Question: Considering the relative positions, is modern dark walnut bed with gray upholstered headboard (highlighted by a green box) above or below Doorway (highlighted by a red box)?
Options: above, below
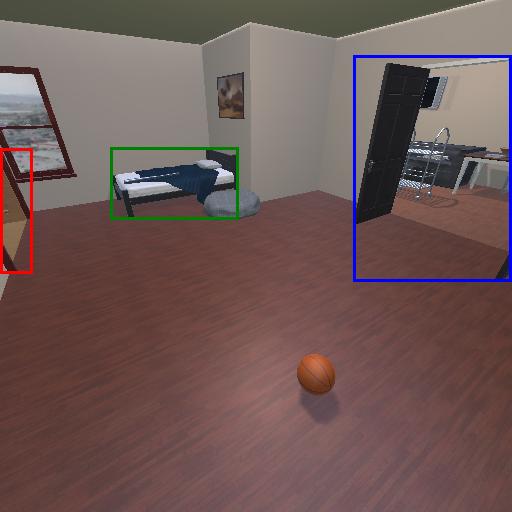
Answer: above